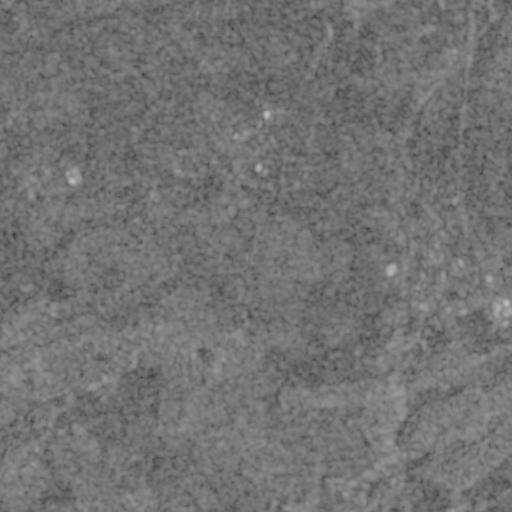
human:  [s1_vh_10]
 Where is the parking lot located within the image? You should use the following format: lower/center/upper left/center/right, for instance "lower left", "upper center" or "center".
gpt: The parking lot is located in the center right of the image.
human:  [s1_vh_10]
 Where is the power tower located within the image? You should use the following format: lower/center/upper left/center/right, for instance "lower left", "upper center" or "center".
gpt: The power tower is located in the upper of the image.
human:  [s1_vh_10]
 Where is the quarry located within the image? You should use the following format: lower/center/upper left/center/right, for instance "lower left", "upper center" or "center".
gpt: The quarry is located in the lower right of the image.
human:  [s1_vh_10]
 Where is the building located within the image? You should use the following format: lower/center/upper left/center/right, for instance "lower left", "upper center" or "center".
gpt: There is no building in the image.

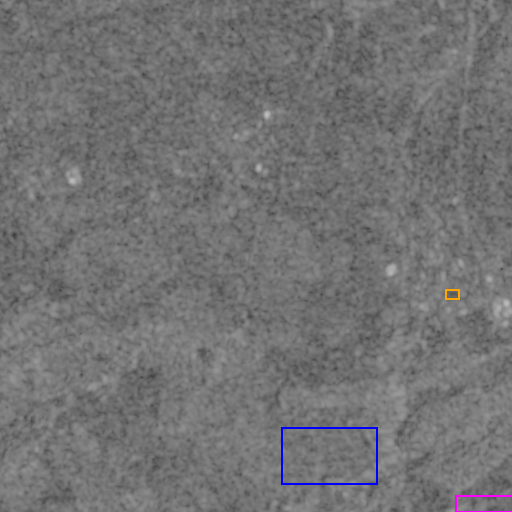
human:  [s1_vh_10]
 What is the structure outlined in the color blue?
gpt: The structure outlined in blue is a crop field.
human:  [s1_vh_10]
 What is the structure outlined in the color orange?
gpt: The structure outlined in orange is a parking lot.
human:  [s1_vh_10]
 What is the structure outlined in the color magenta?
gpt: The structure outlined in magenta is a quarry.
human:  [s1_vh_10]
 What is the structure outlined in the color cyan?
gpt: There is no cyan outline.